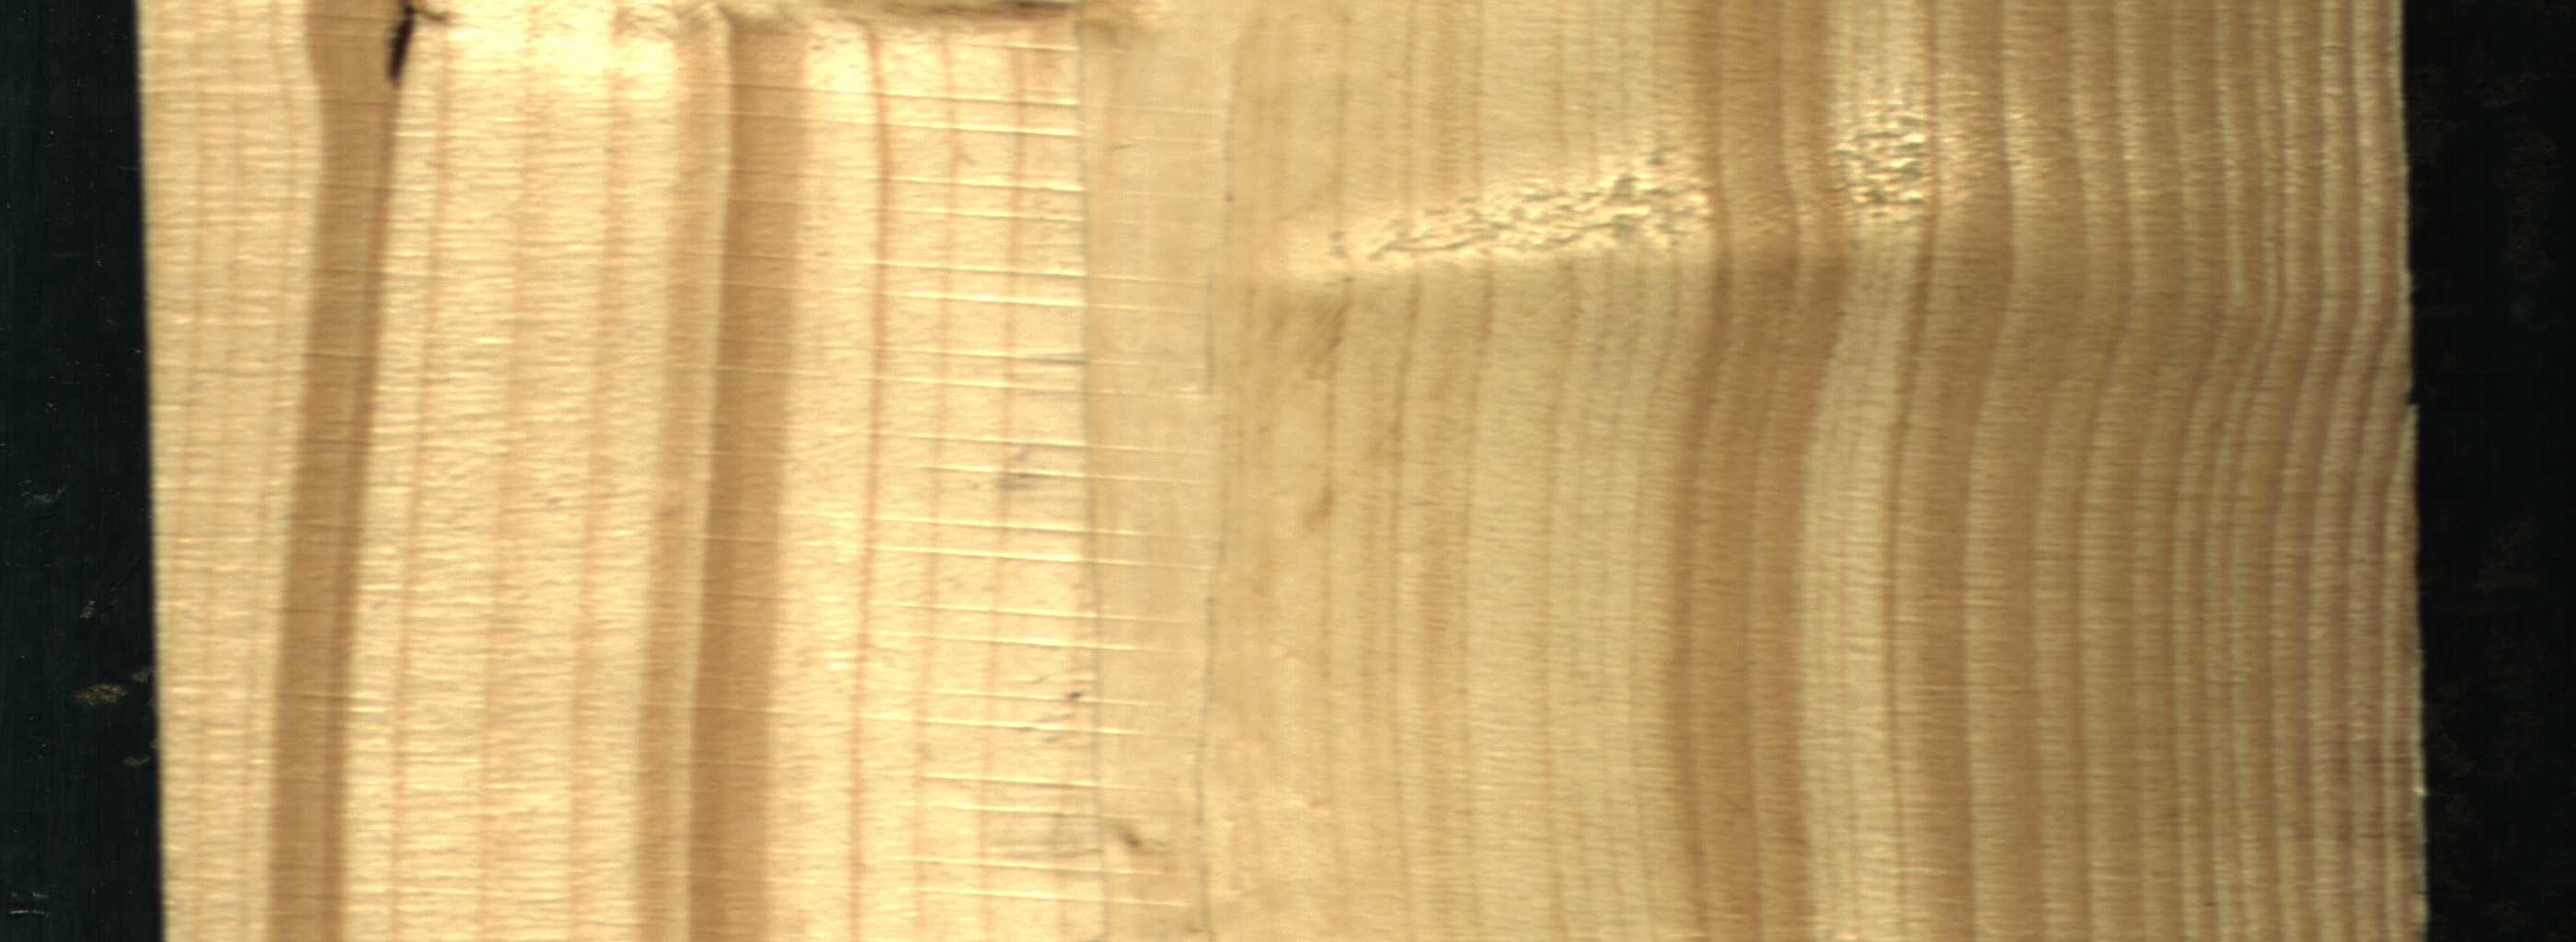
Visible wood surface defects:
resin
Quartzity
Quartzity
Live_Knot